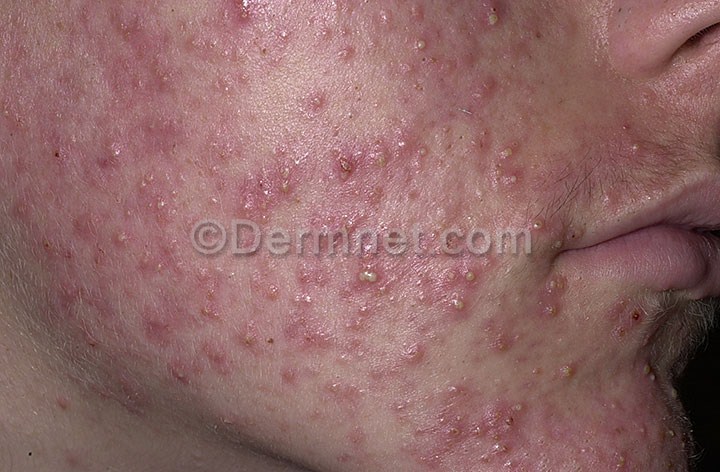
Disease: Acne and Rosacea Photos